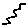
Label: zigzag